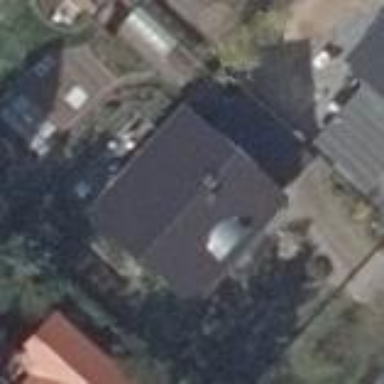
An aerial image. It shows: Detached building.